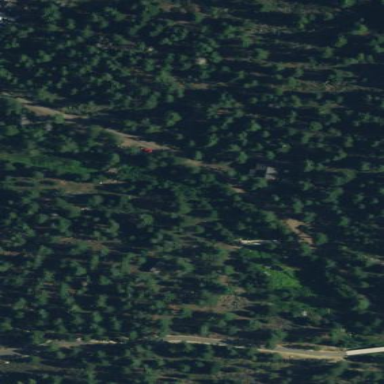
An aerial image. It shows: Woodland with evergreen needle-leaved trees.